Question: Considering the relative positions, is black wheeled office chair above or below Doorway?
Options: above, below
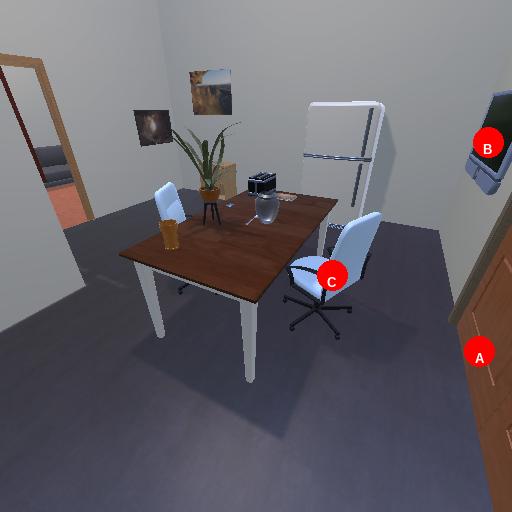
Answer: above